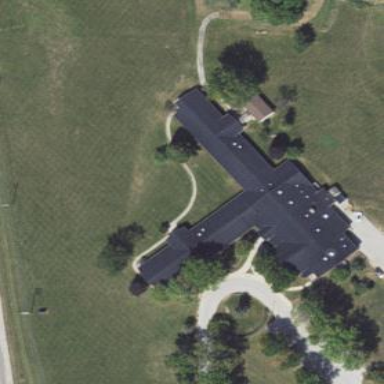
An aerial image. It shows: Nursing home.